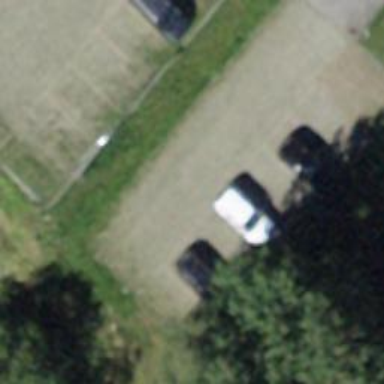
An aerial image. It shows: Parking aisle designated as service road.